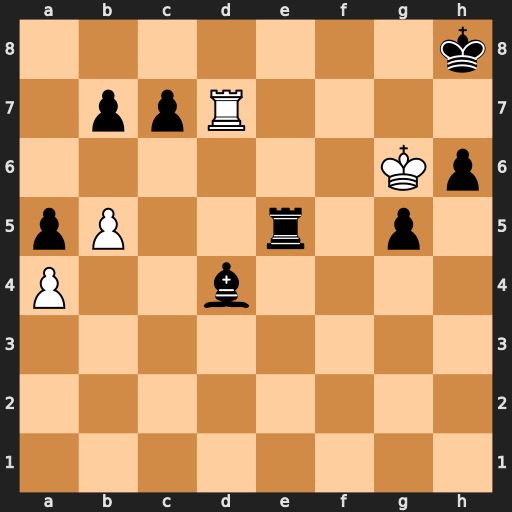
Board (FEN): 7k/1ppR4/6Kp/pP2r1p1/P2b4/8/8/8
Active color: w
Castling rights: -
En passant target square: -
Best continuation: Rd8+ Re8 Rxe8#